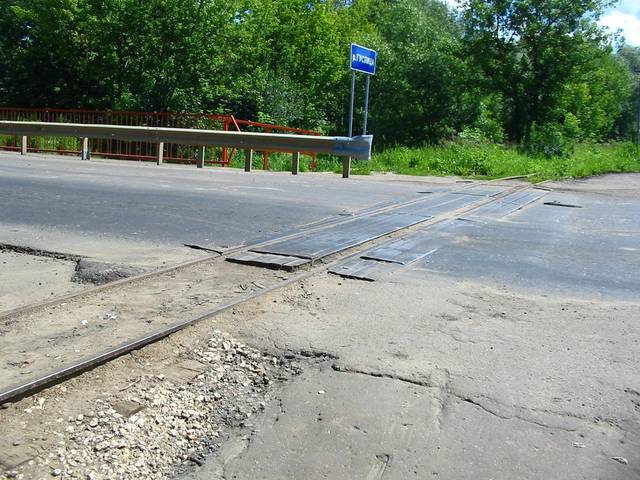
Region: Russia
Coordinates: 55.384, 39.024